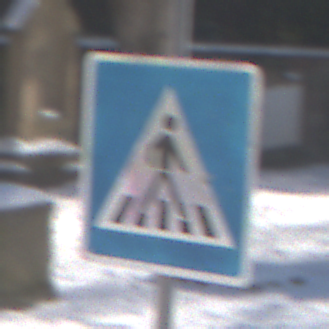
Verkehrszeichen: FussgaengerueberwegLinks
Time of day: MorningAfternoon
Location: Outdoor (Special)
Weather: Clear
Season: Winter
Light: Natural